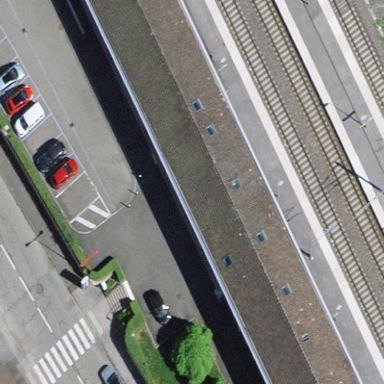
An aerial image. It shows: Train station building with hipped roof.